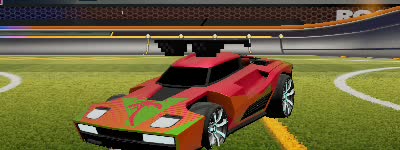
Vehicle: breakout